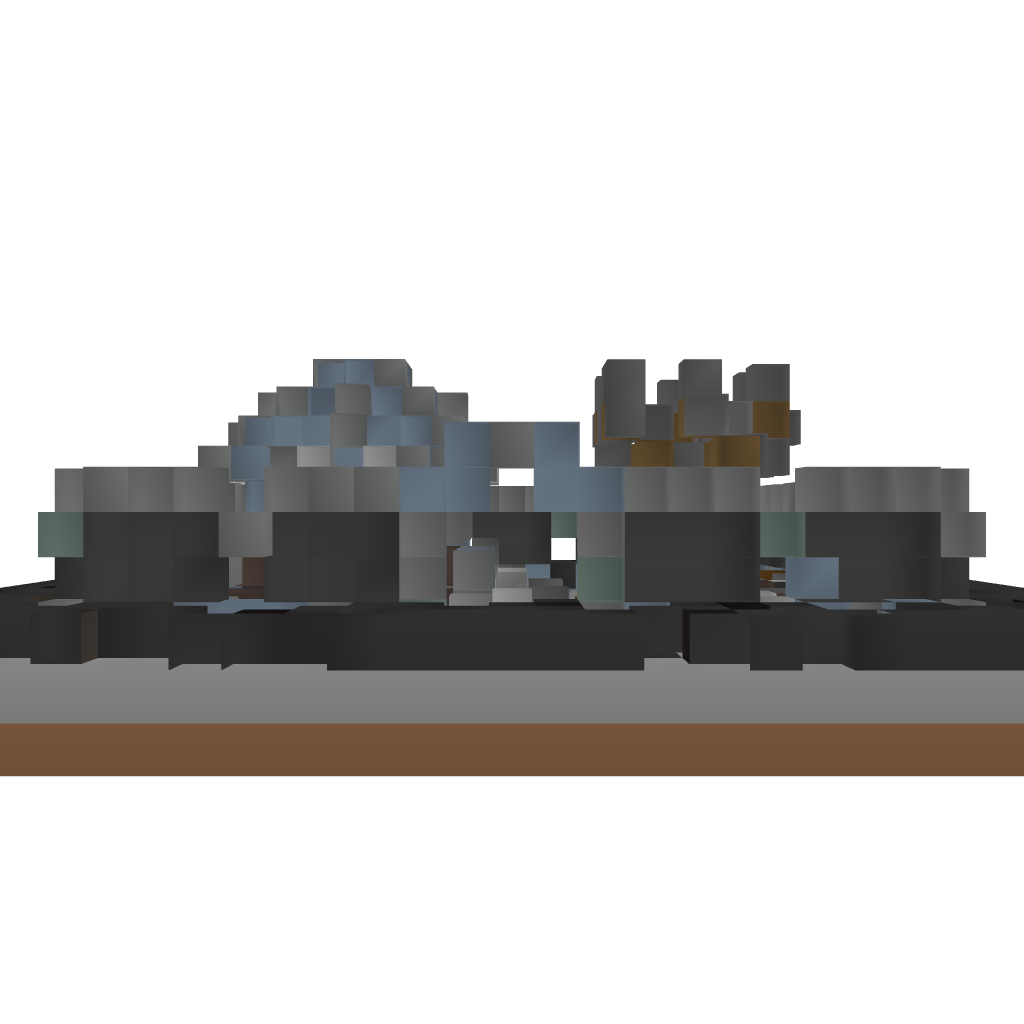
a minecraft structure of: Graveyard